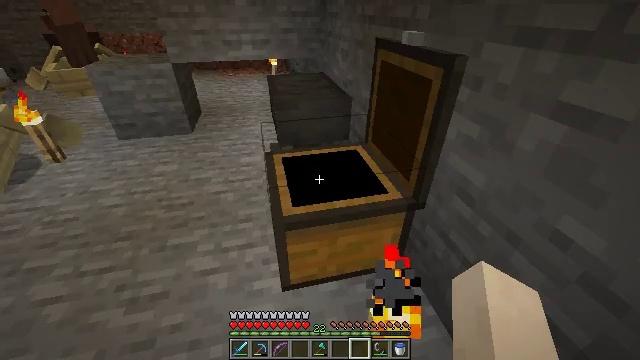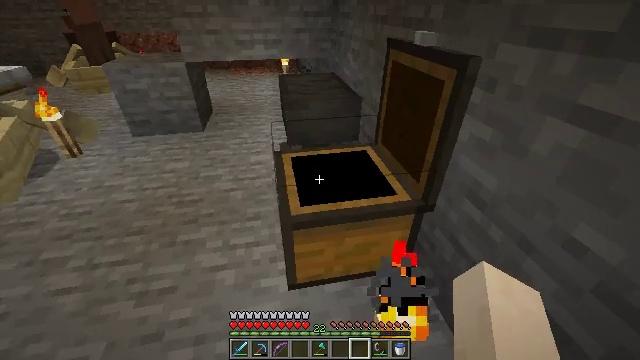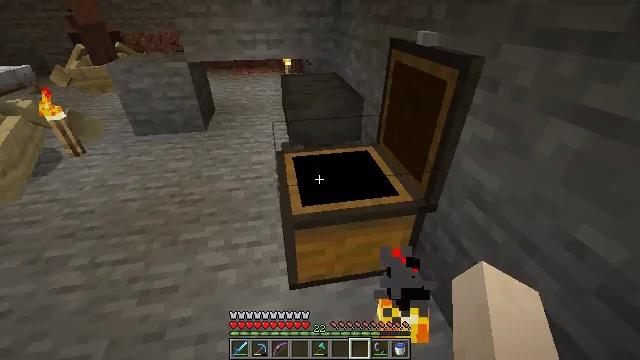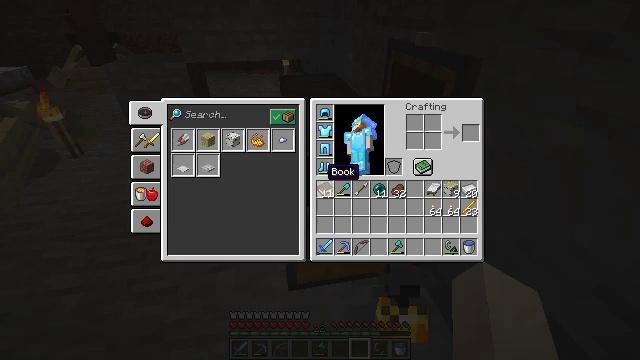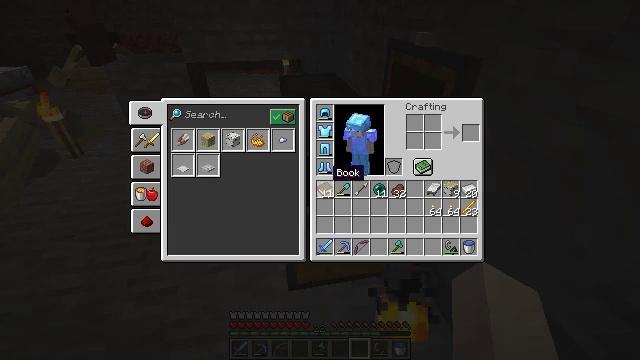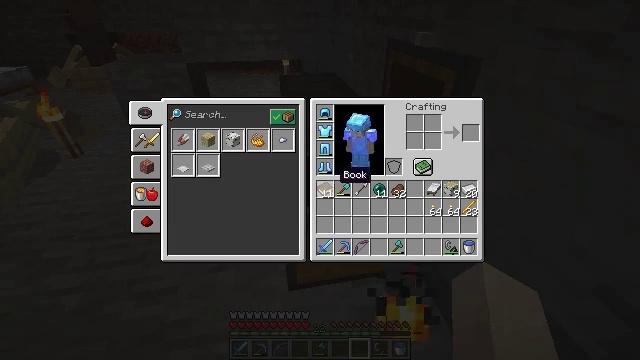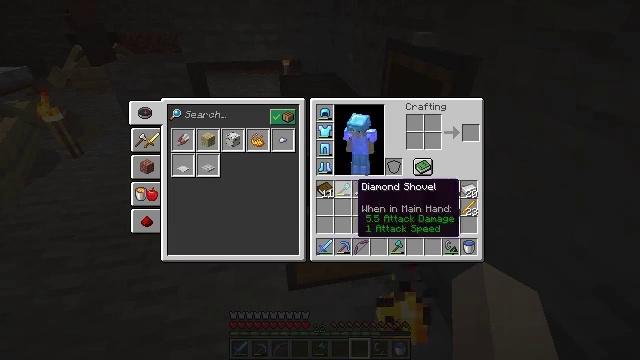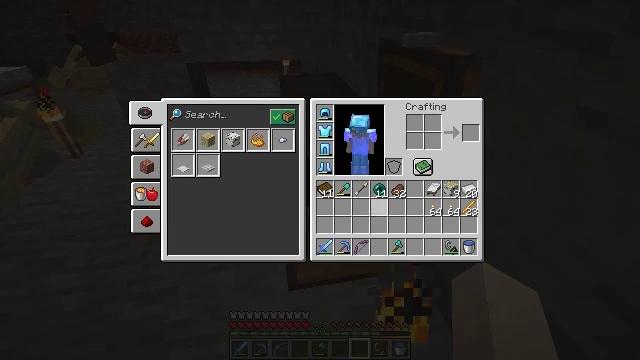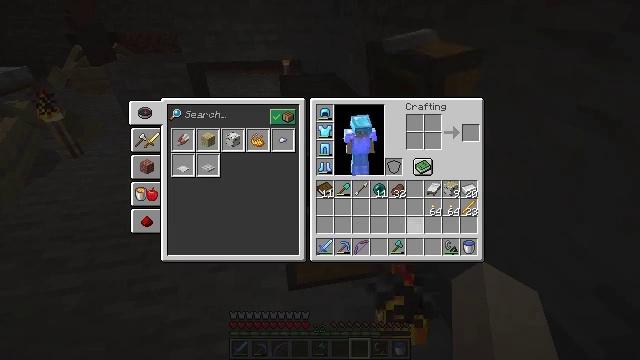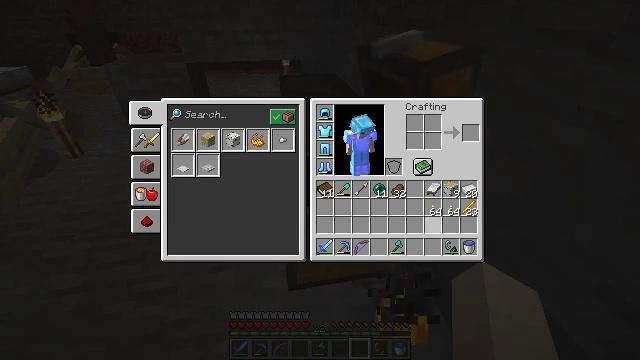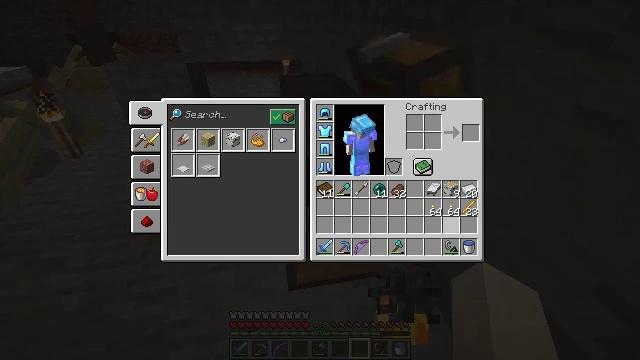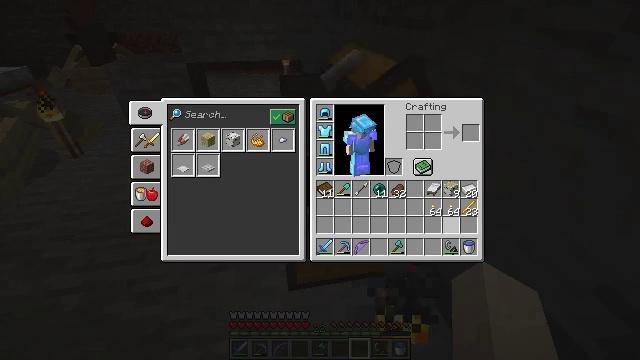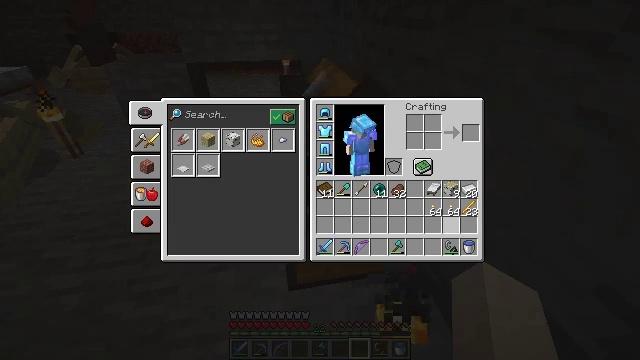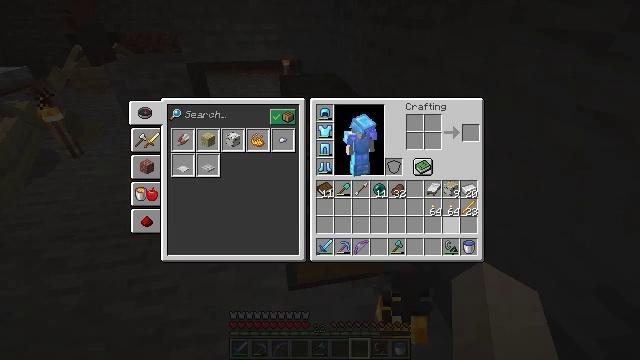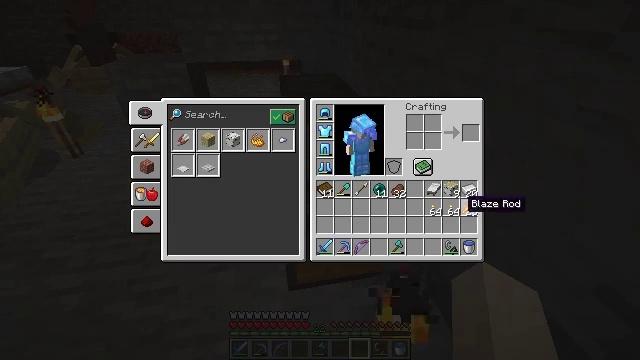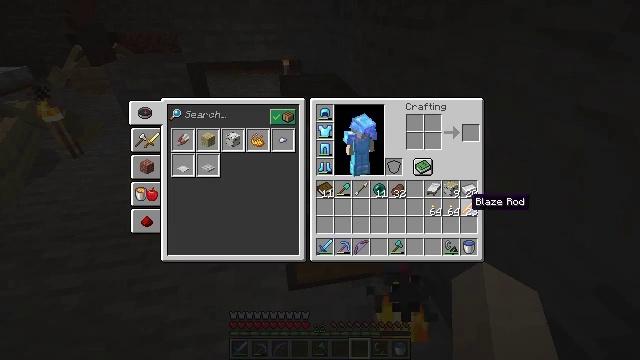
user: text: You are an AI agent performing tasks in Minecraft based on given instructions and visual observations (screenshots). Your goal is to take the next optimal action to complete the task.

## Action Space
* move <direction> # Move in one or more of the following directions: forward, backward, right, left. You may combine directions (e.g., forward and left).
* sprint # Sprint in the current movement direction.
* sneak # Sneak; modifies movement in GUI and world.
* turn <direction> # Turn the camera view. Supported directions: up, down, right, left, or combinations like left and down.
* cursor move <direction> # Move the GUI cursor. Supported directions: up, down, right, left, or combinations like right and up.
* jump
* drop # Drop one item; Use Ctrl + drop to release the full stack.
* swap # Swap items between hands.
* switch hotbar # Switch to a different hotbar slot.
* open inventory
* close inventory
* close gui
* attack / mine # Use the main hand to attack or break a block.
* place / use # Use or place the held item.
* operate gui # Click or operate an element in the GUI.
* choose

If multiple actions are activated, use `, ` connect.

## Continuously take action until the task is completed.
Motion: motion action
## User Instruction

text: Use the crafting interface to make blaze powder from blaze rods.
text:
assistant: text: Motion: turn left
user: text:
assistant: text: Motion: no_op
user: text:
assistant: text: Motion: open inventory
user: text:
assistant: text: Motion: open inventory
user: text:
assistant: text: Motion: turn right
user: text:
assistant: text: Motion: turn right and down
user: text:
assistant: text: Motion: turn right and down
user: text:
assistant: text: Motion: turn right and down
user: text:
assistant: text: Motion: turn right
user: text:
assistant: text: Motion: turn right
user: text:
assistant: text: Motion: no_op
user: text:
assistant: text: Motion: no_op
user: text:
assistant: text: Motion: no_op
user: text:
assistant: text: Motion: no_op
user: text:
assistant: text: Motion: no_op
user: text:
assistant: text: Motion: no_op
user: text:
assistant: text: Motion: attack / mine
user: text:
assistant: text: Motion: attack / mine
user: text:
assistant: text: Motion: turn left and up
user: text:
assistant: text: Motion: turn left and up
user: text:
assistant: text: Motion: turn up
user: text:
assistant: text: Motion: no_op
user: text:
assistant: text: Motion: no_op
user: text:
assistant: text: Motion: attack / mine
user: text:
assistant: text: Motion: attack / mine
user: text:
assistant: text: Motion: attack / mine
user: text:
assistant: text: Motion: no_op
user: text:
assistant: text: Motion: no_op
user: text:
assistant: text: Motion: turn right
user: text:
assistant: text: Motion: turn right